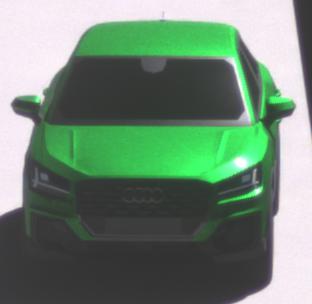
Make: Audi
Model: Q2
Model produced from: 2016
Model produced until: 2020
Doors: 5
Color: green
Road condition: dry road
Daytime: midday
Contrast: high contrast